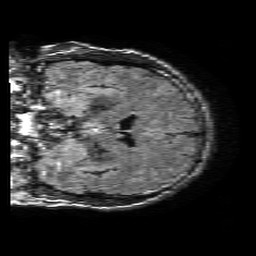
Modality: FLAIR
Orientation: coronal
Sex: male
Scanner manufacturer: philips
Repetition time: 11 s
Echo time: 0.125 s